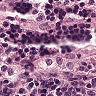
Metastatic tissue present: no